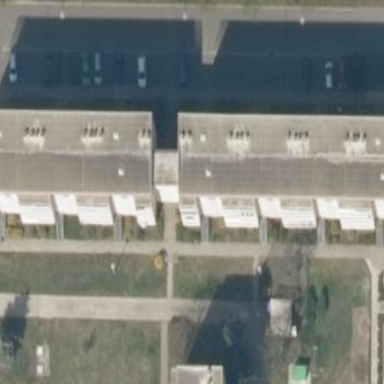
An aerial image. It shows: Apartment building with flat roof.